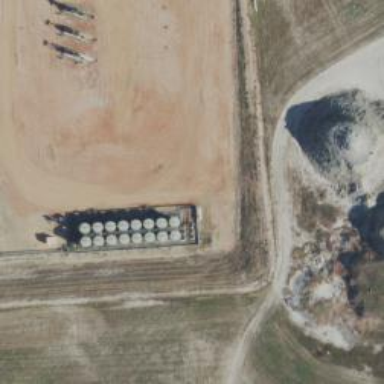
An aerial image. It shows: Storage tank with man-made structure.